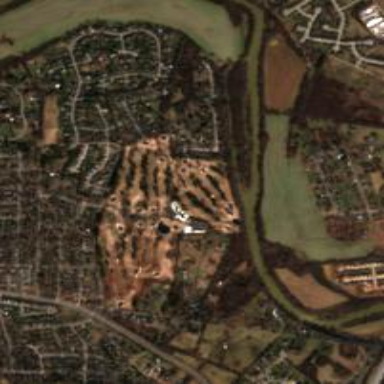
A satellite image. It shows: Golf course surrounded by greenery.